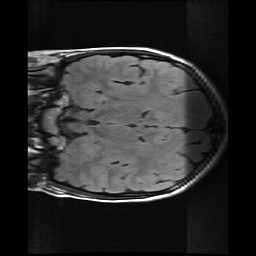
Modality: FLAIR
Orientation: coronal
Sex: female
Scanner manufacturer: ge
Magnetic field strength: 3 T
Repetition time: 9 s
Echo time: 0.1209 s